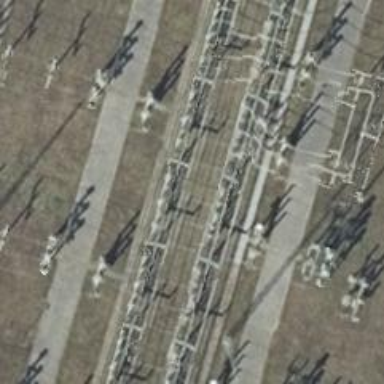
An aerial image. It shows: Busbar power line with 3 cables.